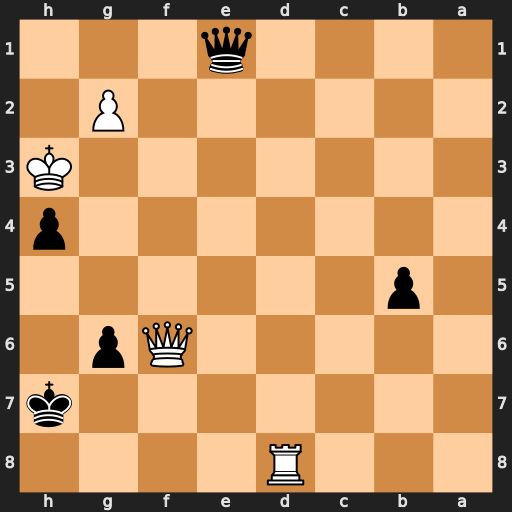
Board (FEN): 3R4/7k/5Qp1/1p6/7p/7K/6P1/4q3
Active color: b
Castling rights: -
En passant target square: -
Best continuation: Qg3#